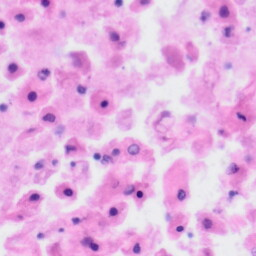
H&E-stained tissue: Tonsil